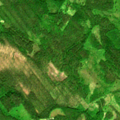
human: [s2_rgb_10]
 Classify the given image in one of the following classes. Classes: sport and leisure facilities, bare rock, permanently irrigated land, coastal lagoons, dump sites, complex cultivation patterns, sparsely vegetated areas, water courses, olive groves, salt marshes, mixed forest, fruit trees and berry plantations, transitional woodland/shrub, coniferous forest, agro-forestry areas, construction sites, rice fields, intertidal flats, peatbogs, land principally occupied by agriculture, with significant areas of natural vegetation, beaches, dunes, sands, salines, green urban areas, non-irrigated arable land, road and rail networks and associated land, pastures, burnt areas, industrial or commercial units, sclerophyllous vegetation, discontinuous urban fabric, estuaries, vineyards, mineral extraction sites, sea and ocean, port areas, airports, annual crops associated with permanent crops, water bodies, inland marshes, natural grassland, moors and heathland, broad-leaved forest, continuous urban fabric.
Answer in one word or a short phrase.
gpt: coniferous forest, mixed forest, transitional woodland/shrub